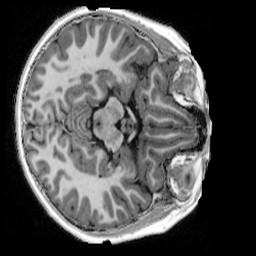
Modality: UNIT1_denoised
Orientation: axial
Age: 9
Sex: male
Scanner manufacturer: siemens
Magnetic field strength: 3 T
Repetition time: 4 s
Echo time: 0.00303 s